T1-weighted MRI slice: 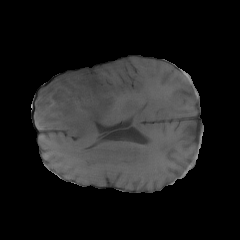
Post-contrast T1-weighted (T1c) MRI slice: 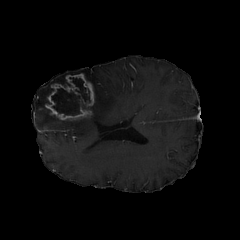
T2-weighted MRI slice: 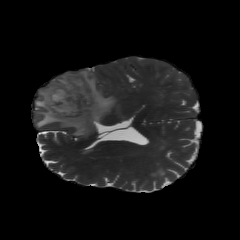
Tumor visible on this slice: yes